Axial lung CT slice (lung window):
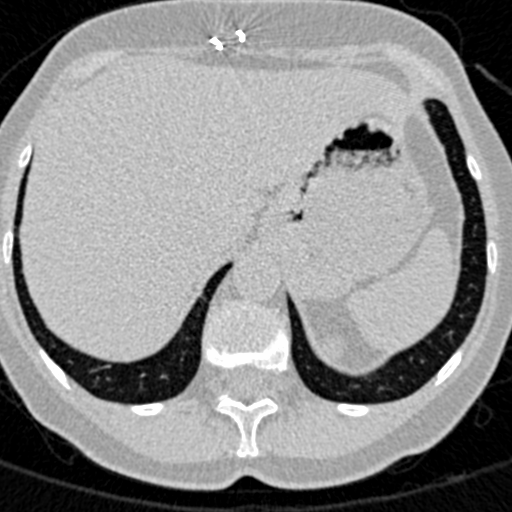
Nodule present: no